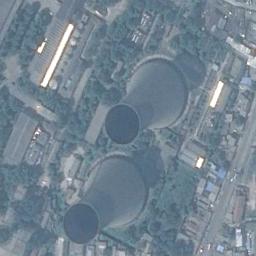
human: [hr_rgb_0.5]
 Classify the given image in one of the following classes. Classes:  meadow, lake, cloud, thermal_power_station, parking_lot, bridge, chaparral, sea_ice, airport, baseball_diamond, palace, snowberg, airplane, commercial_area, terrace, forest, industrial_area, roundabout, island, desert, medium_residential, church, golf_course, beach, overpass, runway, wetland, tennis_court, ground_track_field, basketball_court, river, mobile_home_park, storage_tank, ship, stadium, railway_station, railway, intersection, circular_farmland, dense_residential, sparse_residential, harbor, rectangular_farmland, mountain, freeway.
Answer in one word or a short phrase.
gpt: thermal_power_station